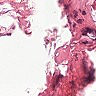
Metastatic tissue present: no